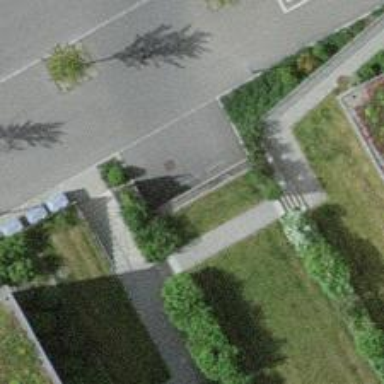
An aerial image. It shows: Parking entrance.